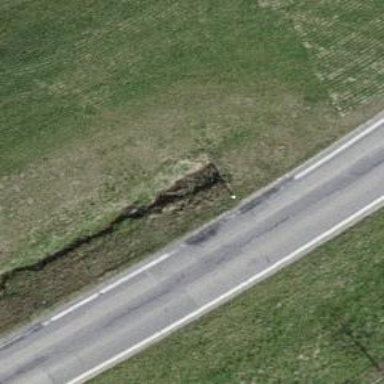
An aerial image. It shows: Culvert tunnel.